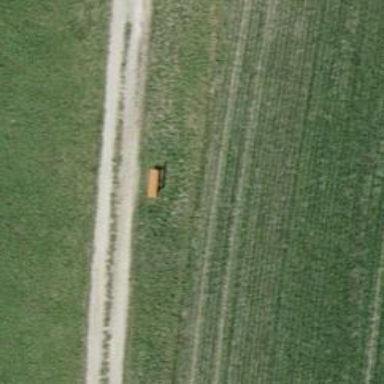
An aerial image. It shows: Bench.